Question: I have a custom entity acm_lidmaatschapbedrijf which I have to automatically generate a name for when it's created, so the user doesn't need to do this himself.
I got the following class for this, which :
'''
protected class LocalPluginContext
{
internal IOrganizationService OrganizationService
{
get;
private set;
}
internal IPluginExecutionContext PluginExecutionContext
{
get;
private set;
}
internal ITracingService TracingService
{
get;
private set;
}
internal LocalPluginContext(IServiceProvider serviceProvider)
{
if (serviceProvider == null)
{
throw new ArgumentNullException("serviceProvider");
}
// Obtain the execution context service from the service provider.
PluginExecutionContext = (IPluginExecutionContext)serviceProvider.GetService(typeof(IPluginExecutionContext));
// Obtain the tracing service from the service provider.
TracingService = (ITracingService)serviceProvider.GetService(typeof(ITracingService));
Trace("Tracingservice aangemaakt.");
// Obtain the Organization Service factory service from the service provider
IOrganizationServiceFactory factory = (IOrganizationServiceFactory)serviceProvider.GetService(typeof(IOrganizationServiceFactory));
Trace("Factory aangemaakt");
// Use the factory to generate the Organization Service.
OrganizationService = factory.CreateOrganizationService(PluginExecutionContext.UserId);
Trace("Service aangemaakt");
}
internal void Trace(string message)
{
if (string.IsNullOrWhiteSpace(message) || TracingService == null)
{
return;
}
if (PluginExecutionContext == null)
{
TracingService.Trace(message);
}
else
{
TracingService.Trace(
"{0}, Correlation Id: {1}, Initiating User: {2}",
message,
PluginExecutionContext.CorrelationId,
PluginExecutionContext.InitiatingUserId);
}
}
}
public void Execute(IServiceProvider serviceProvider)
{
if (serviceProvider == null)
{
throw new ArgumentNullException("serviceProvider");
}
// Construct the Local plug-in context.
LocalPluginContext localcontext = new LocalPluginContext(serviceProvider);
//Get the entity;
localcontext.Trace("Localcontext aangemaakt");
acm_lidmaatschapbedrijf lidmaatschapbedrijf = ((Entity)localcontext.PluginExecutionContext.InputParameters["Target"]).ToEntity<acm_lidmaatschapbedrijf>();
//Check whether the linked lidmaatschap is the right one;
localcontext.Trace("lidmaatschapbedrijf opghaald");
acm_lidmaatschap lidmaatschapcategorie = localcontext.OrganizationService.Retrieve(acm_lidmaatschap.EntityLogicalName, lidmaatschapbedrijf.acm_typelidmaatschap.Id, new ColumnSet(new[] { "acm_typelidmaatschap" })).ToEntity<acm_lidmaatschap>();
localcontext.Trace("Categorie opgehaald");
localcontext.Trace(string.Format("Categorie = {0}", lidmaatschapcategorie.acm_typelidmaatschap.Value));
if (lidmaatschapcategorie.acm_typelidmaatschap.Value != 805210000)
{
throw new InvalidPluginExecutionException("Het type lidmaatschap is niet bedrijf.");
}
//assign name
lidmaatschapbedrijf["acm_name"] = string.Format("{0} {1}", "Bedrijfslidmaatschap", lidmaatschapbedrijf.acm_account.Name);
localcontext.Trace(string.Format("Nieuwe naam = {0}", lidmaatschapbedrijf.acm_name));
localcontext.PluginExecutionContext.InputParameters["Target"] = lidmaatschapbedrijf;
localcontext.Trace("Target opnieuw toegekend");
}
}
'''
This is how the plugin is registered

It appears like the plugin is launched, but it crashes with the following error dump:
'''
Unhandled Exception: System.ServiceModel.FaultException'1[[Microsoft.Xrm.Sdk.OrganizationServiceFault, Microsoft.Xrm.Sdk, Version=5.0.0.0, Culture=neutral, PublicKeyToken=31bf3856ad364e35]]: System.Runtime.Serialization.SerializationException: Microsoft Dynamics CRM has experienced an error. Reference number for administrators or support: #6C7B81E3Detail:
<OrganizationServiceFault xmlns:i="http://www.w3.org/2001/XMLSchema-instance" xmlns="http://schemas.microsoft.com/xrm/2011/Contracts">
<ErrorCode>-<PHONE></ErrorCode>
<ErrorDetails xmlns:d2p1="http://schemas.datacontract.org/2004/07/System.Collections.Generic">
<KeyValuePairOfstringanyType>
<d2p1:key>CallStack</d2p1:key>
<d2p1:value xmlns:d4p1="http://www.w3.org/2001/XMLSchema" i:type="d4p1:string"> at System.Runtime.Serialization.XmlObjectSerializerReadContext.InternalDeserialize(XmlReaderDelegator reader, String name, String ns, Type declaredType, DataContract&amp; dataContract)
at System.Runtime.Serialization.XmlObjectSerializerReadContext.InternalDeserialize(XmlReaderDelegator xmlReader, Int32 id, RuntimeTypeHandle declaredTypeHandle, String name, String ns)
at ReadKeyValuePairOfstringanyTypeFromXml(XmlReaderDelegator , XmlObjectSerializerReadContext , XmlDictionaryString[] , XmlDictionaryString[] )
at System.Runtime.Serialization.ClassDataContract.ReadXmlValue(XmlReaderDelegator xmlReader, XmlObjectSerializerReadContext context)
at System.Runtime.Serialization.XmlObjectSerializerReadContext.InternalDeserialize(XmlReaderDelegator reader, String name, String ns, Type declaredType, DataContract&amp; dataContract)
at System.Runtime.Serialization.XmlObjectSerializerReadContext.InternalDeserialize(XmlReaderDelegator xmlReader, Int32 id, RuntimeTypeHandle declaredTypeHandle, String name, String ns)
at ReadParameterCollectionFromXml(XmlReaderDelegator , XmlObjectSerializerReadContext , XmlDictionaryString , XmlDictionaryString , CollectionDataContract )
at System.Runtime.Serialization.CollectionDataContract.ReadXmlValue(XmlReaderDelegator xmlReader, XmlObjectSerializerReadContext context)
at System.Runtime.Serialization.XmlObjectSerializerReadContext.InternalDeserialize(XmlReaderDelegator reader, String name, String ns, Type declaredType, DataContract&amp; dataContract)
at System.Runtime.Serialization.XmlObjectSerializerReadContext.InternalDeserialize(XmlReaderDelegator xmlReader, Type declaredType, DataContract dataContract, String name, String ns)
at System.Runtime.Serialization.DataContractSerializer.InternalReadObject(XmlReaderDelegator xmlReader, Boolean verifyObjectName, DataContractResolver dataContractResolver)
at System.Runtime.Serialization.XmlObjectSerializer.ReadObjectHandleExceptions(XmlReaderDelegator reader, Boolean verifyObjectName, DataContractResolver dataContractResolver)
at System.Runtime.Serialization.XmlObjectSerializer.ReadObject(XmlDictionaryReader reader)
at Microsoft.Crm.Sandbox.SandboxUtility.DeserializeDataContract<URL>
at Microsoft.Crm.Sandbox.SandboxExecutionContext.get_InputParameters()
at Microsoft.Crm.Sandbox.SandboxExecutionContext.Merge(IExecutionContext originalContext)
at Microsoft.Crm.Sandbox.SandboxCodeUnit.Execute(IExecutionContext context)</d2p1:value>
</KeyValuePairOfstringanyType>
</ErrorDetails>
<Message>System.Runtime.Serialization.SerializationException: Microsoft Dynamics CRM has experienced an error. Reference number for administrators or support: #6C7B81E3</Message>
<Timestamp>2014-05-09T11:55:16.4261105Z</Timestamp>
<InnerFault i:nil="true" />
<TraceText>
[acm.mscrm.stm.Plugins: acm.mscrm.stm.Plugins.BedrijfsLidmaatschapPreValidator]
[e0ec46f5-f5d5-e311-b055-005056a03018: acm.mscrm.stm.Plugins.BedrijfsLidmaatschapPreValidator: Create of acm_lidmaatschapbedrijf]
</TraceText>
</OrganizationServiceFault>
'''
As you can see, it doesn't show any traces. it just crashes and I don't know why. Do you need to do any special settings to use InputParameters["Target"]?
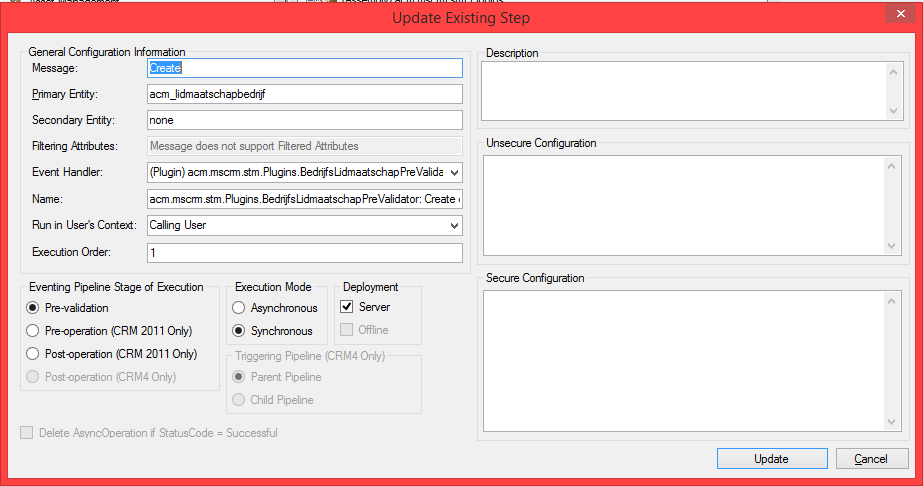
Answer: The serialization error comes from the following line :
'''
localcontext.PluginExecutionContext.InputParameters["Target"] = lidmaatschapbedrijf;
'''
You can't assign an early bound entity to InputParameter["Target"] .
The assignment must be a late-bound Entity i.e. Entity()
This is Ok
'''
Entity lidmaatschapbedrijf = new Entity("new_ lidmaatschapbedrijf")
lidmaatschapbedrijf.acm_name = "constructed name";
localcontext.PluginExecutionContext.InputParameters["Target"] = lidmaatschapbedrijf;
'''
You can also do this...
'''
localcontext.PluginExecutionContext.InputParameters["Target"] = lidmaatschapbedrijf.ToEntity<Entity>();
'''